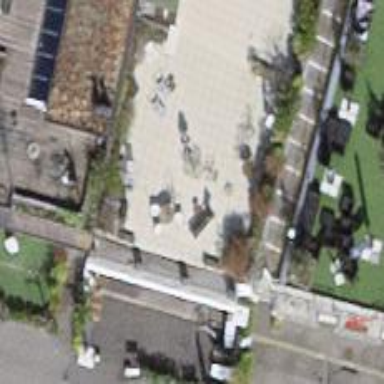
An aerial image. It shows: Restaurant.